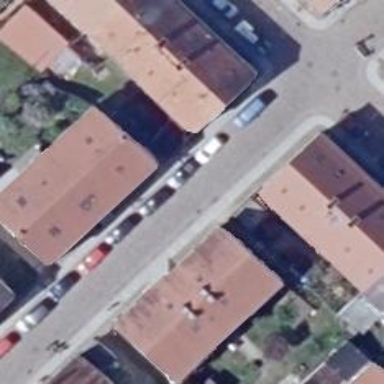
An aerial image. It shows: Living street.